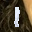
Label: 1